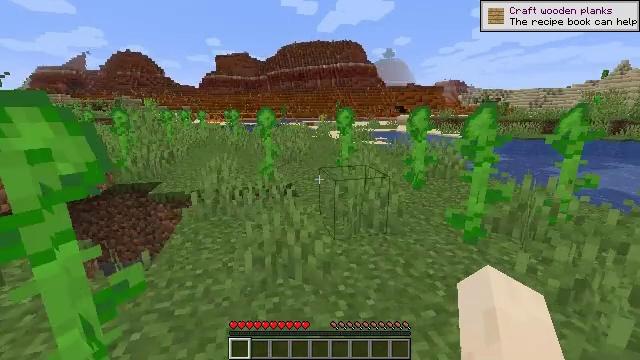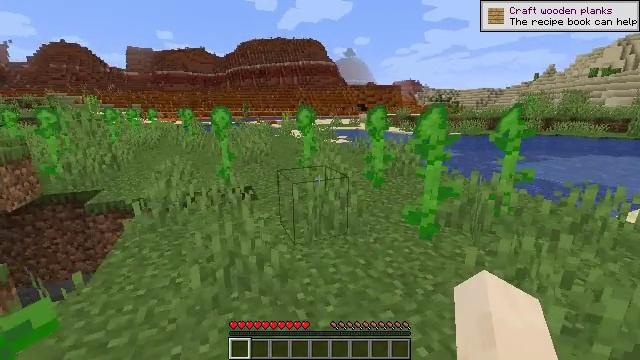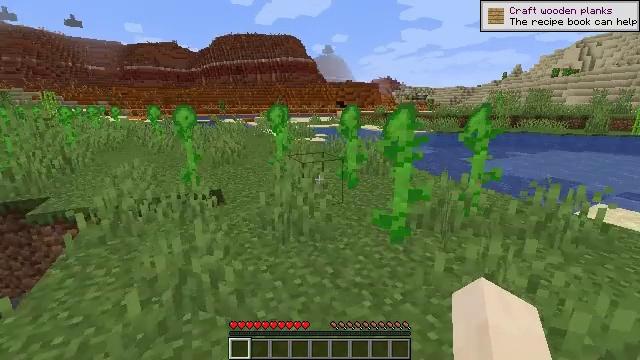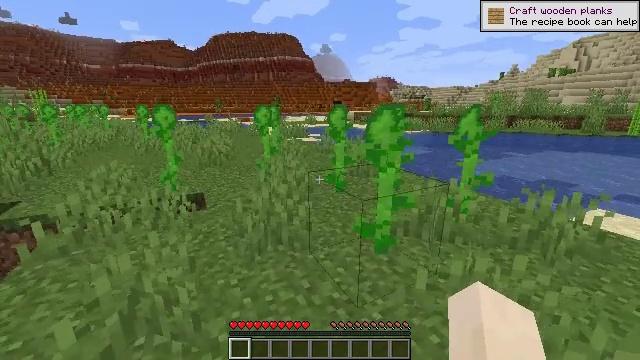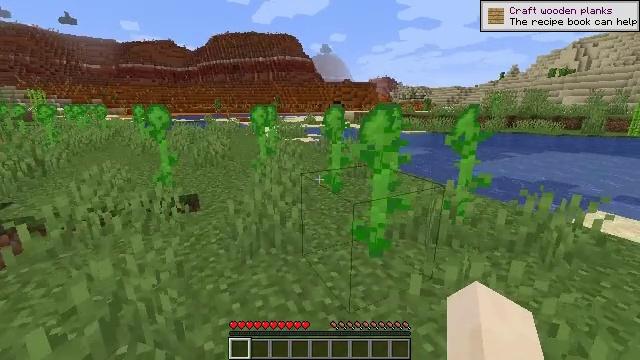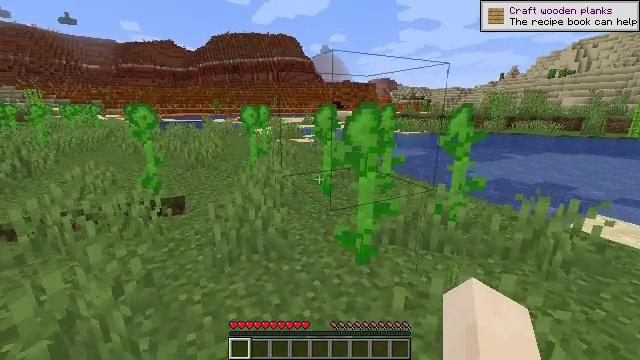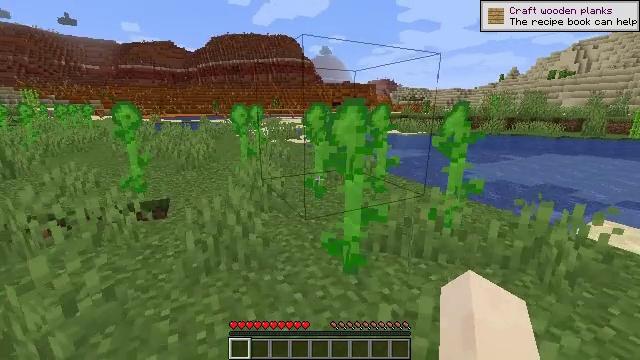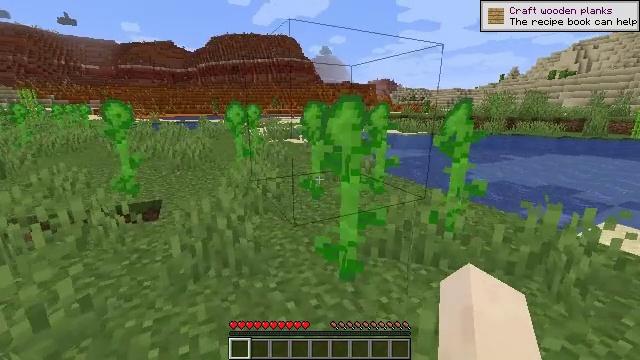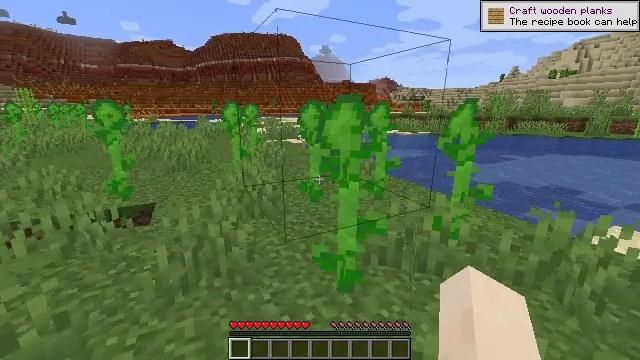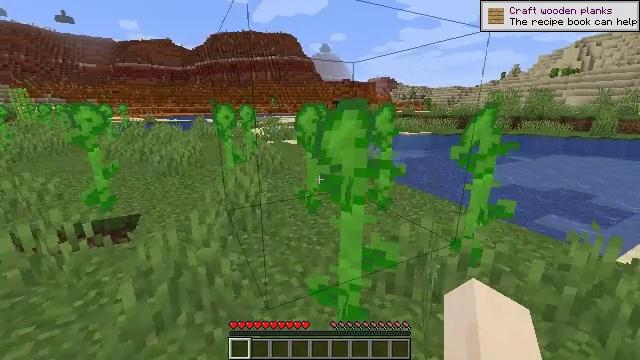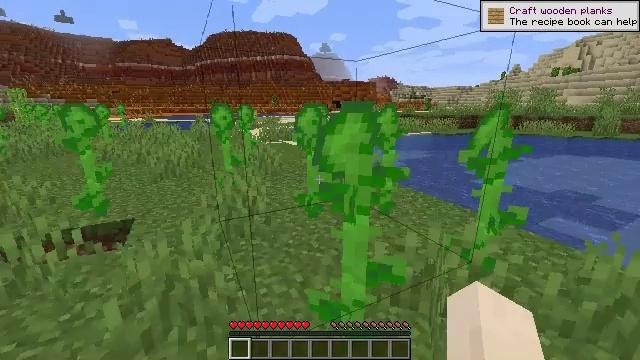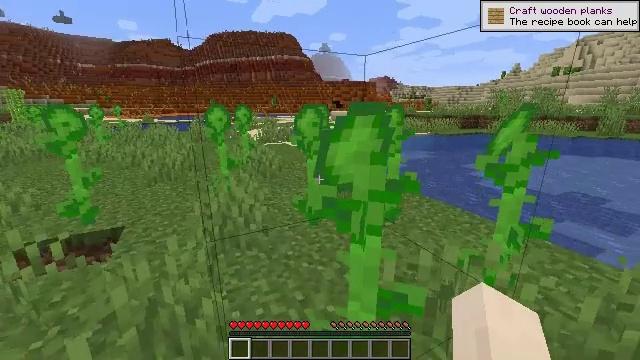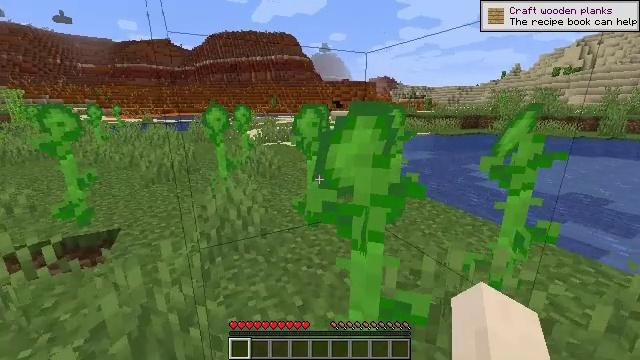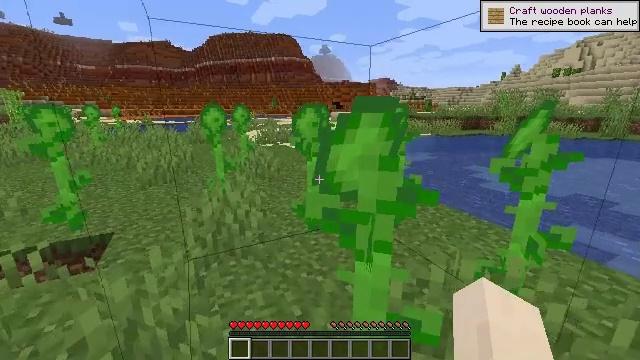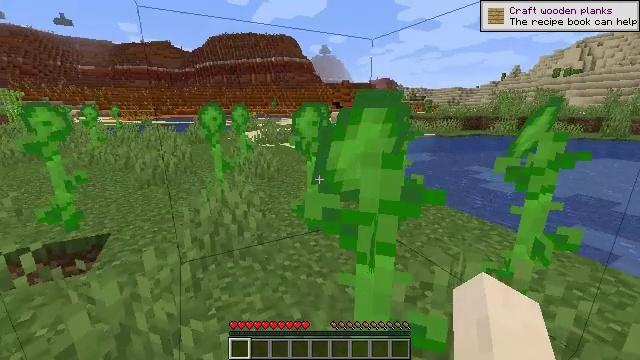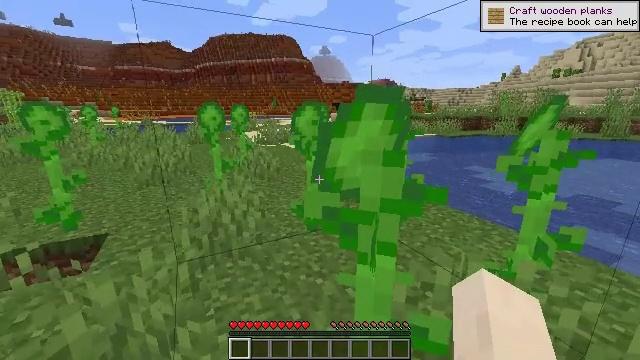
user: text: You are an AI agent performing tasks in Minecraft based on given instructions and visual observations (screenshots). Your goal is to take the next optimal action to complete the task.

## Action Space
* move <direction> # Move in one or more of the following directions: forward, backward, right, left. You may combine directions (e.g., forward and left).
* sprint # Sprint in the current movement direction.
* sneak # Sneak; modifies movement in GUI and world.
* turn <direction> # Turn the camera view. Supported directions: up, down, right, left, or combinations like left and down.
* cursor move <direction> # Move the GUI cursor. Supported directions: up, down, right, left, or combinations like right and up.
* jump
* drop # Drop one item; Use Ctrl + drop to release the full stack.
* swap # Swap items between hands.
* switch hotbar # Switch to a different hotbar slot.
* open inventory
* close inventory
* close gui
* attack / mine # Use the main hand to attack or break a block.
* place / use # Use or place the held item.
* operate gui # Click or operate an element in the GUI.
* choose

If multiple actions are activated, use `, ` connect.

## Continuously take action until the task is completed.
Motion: motion action
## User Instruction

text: Collect red sand from a desert biome.
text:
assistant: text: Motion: move forward and move right, turn right
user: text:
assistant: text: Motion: move forward and move right, turn right
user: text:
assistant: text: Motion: move forward and move right
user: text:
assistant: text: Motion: move forward and move right
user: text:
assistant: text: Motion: move forward and move right
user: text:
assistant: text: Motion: move forward
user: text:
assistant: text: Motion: move forward
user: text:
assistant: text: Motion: move forward
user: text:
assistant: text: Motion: move forward
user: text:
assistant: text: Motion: move forward
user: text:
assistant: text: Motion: move forward
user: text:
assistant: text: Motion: no_op
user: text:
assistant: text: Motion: no_op
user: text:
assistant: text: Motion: no_op
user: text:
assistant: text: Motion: no_op
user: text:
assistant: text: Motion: no_op
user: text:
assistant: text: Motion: no_op
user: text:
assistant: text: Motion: no_op
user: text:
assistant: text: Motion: move left, turn left
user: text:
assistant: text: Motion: move forward and move left, turn left
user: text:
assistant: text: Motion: move forward and move left, turn left and up
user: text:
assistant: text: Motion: move forward and move left, turn left and up
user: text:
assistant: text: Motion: move forward and move left, turn left and up
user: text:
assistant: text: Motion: move forward and move left, turn left and up
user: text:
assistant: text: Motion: move forward, turn up
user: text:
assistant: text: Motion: move forward, turn up
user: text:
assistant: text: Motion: move forward, turn up
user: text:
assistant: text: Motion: move forward
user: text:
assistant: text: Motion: move forward
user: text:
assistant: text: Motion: move forward, turn left and up